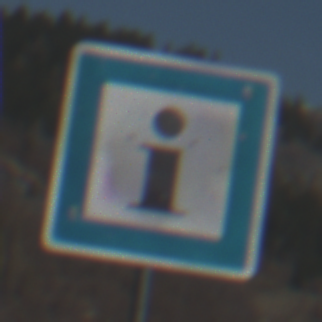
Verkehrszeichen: Informationsstelle
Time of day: MorningAfternoon
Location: Outdoor (Nature)
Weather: PartlyCloudy
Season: NotSpecified
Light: Natural